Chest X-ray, AP view. Patient: 29 years old, sex M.
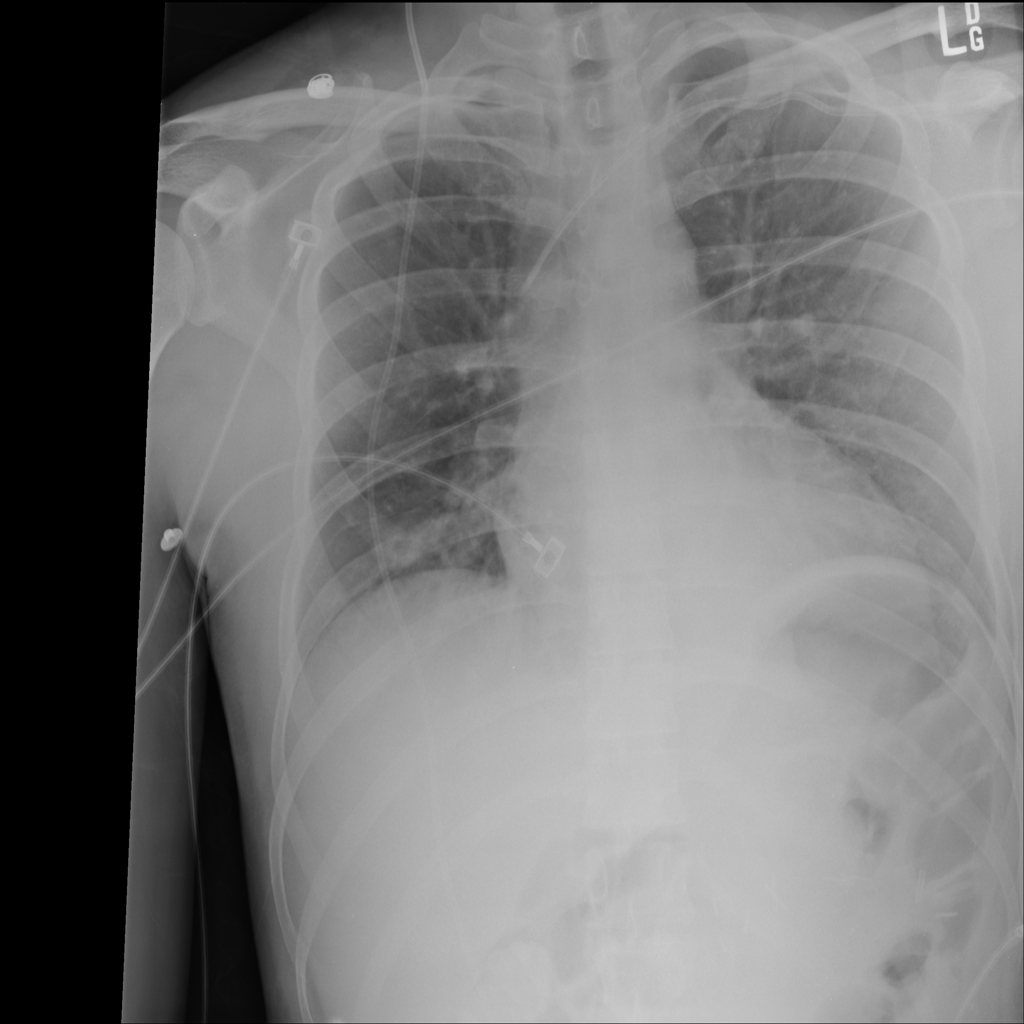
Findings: No Finding